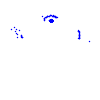
Particle: electron